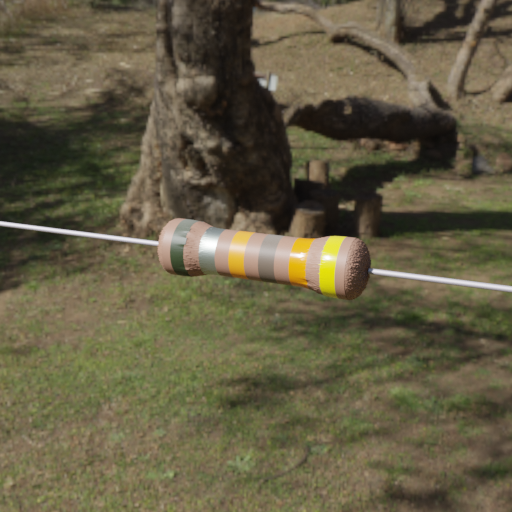
Resistor colour bands (in order): black, silver, orange, brown, orange, yellow